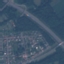
Land use / land cover class: Highway